Field crop: maize
Growth stage: 2
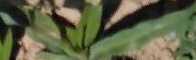
Species: maize